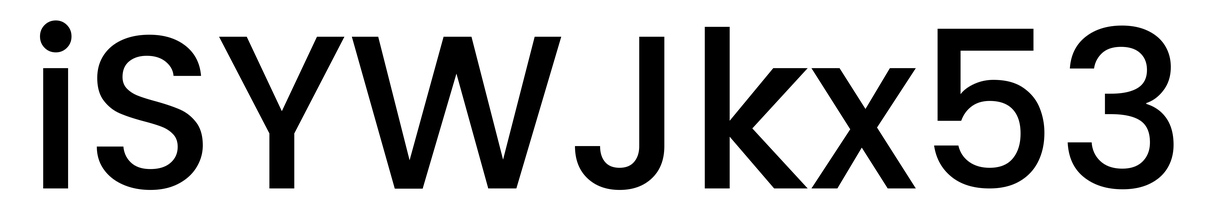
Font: Poppins-Medium